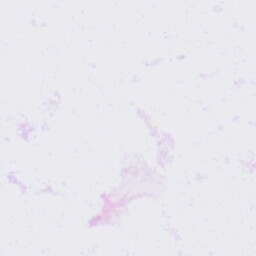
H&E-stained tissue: Lung